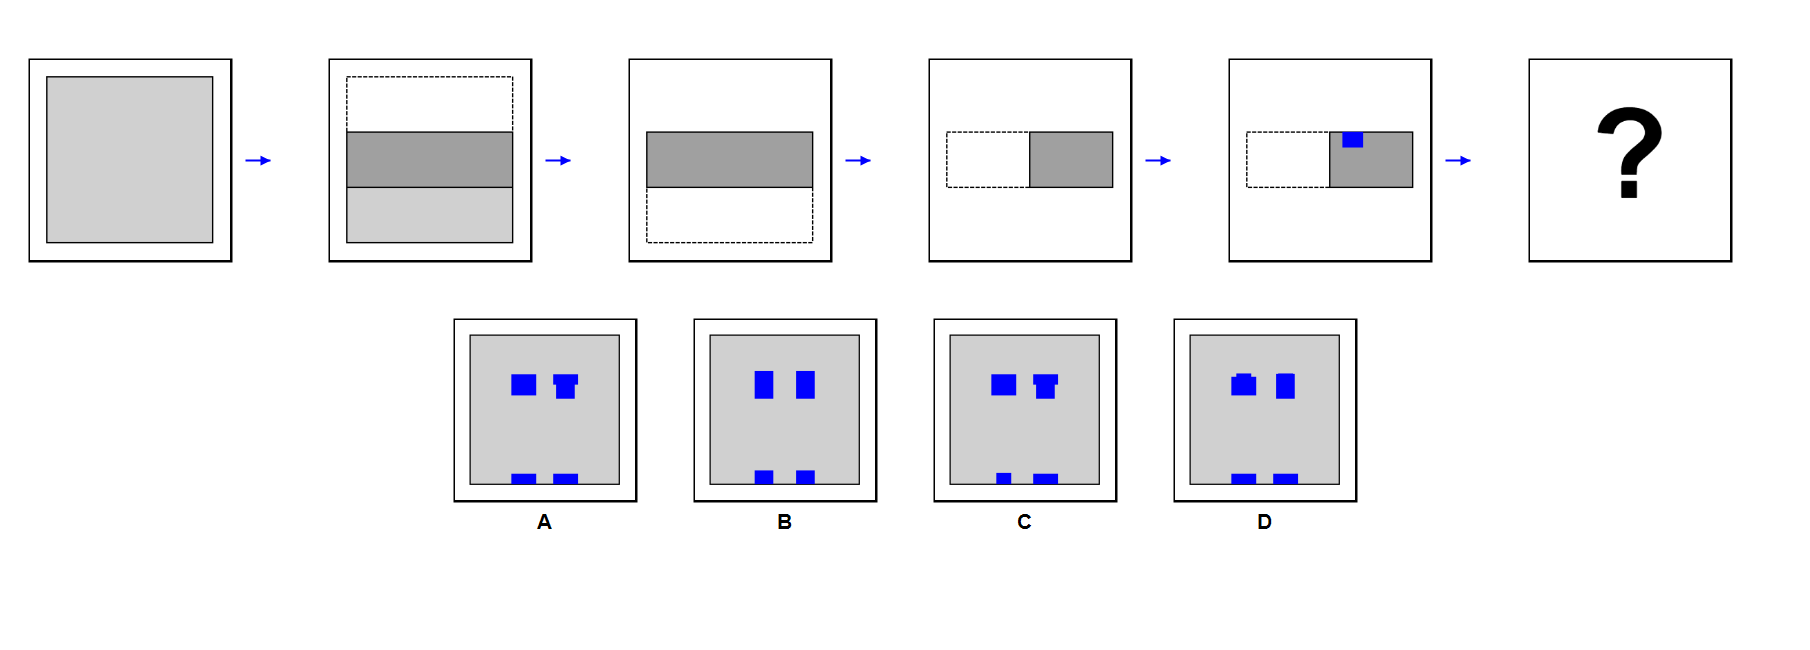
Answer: B